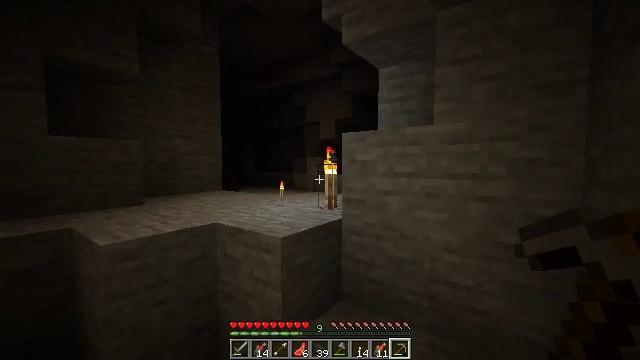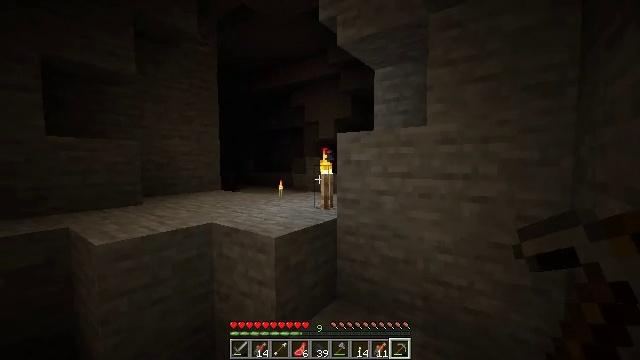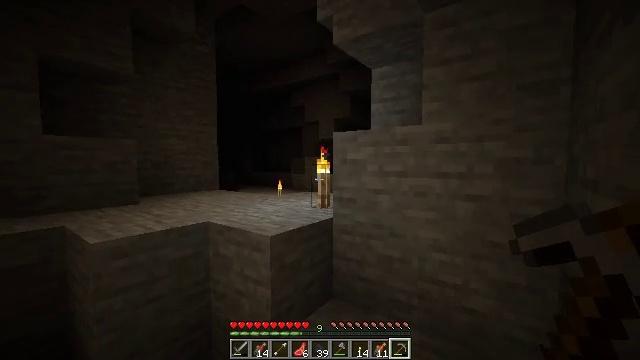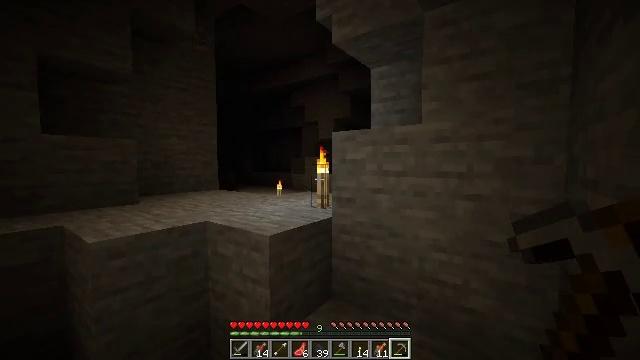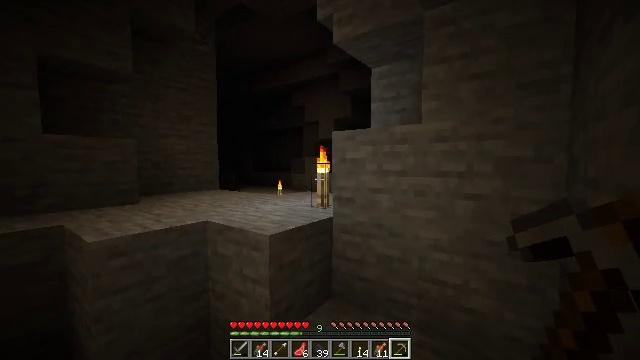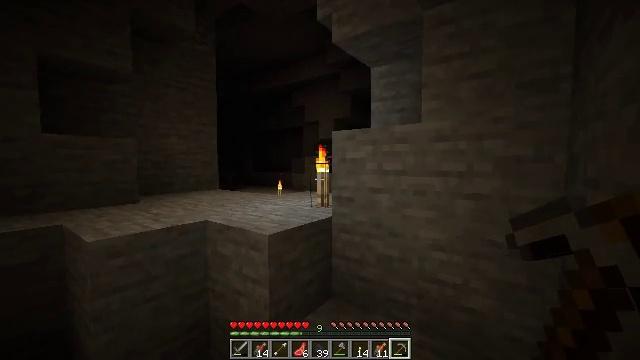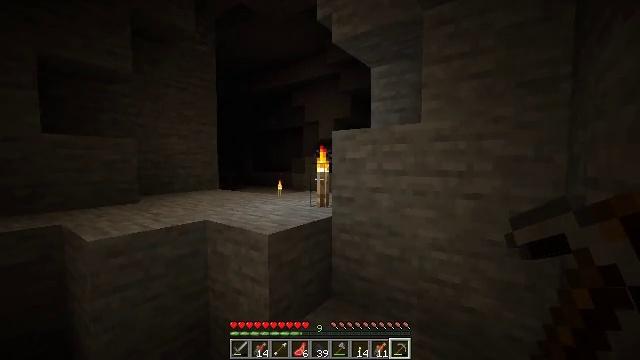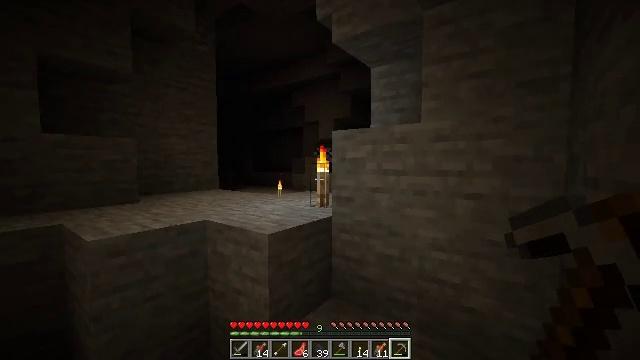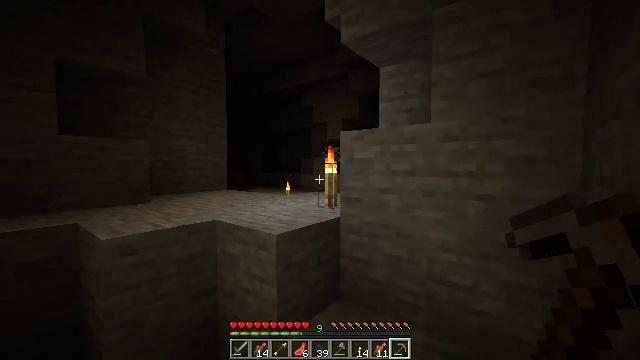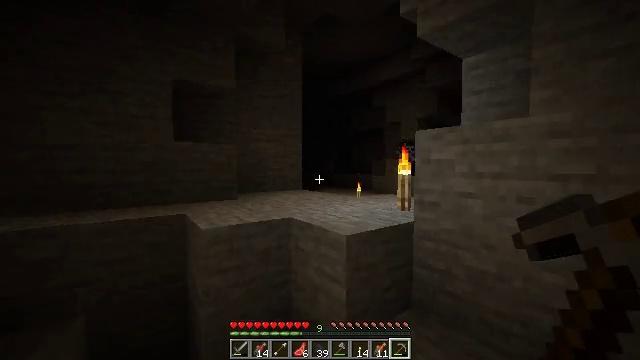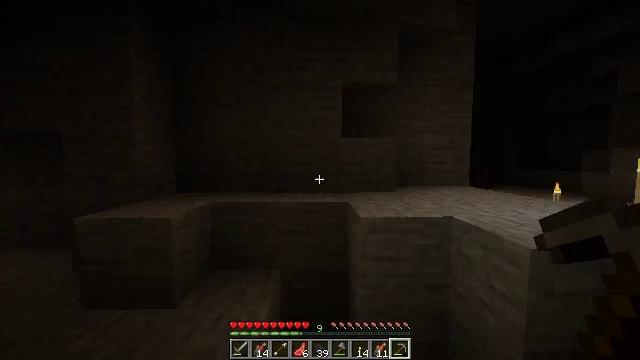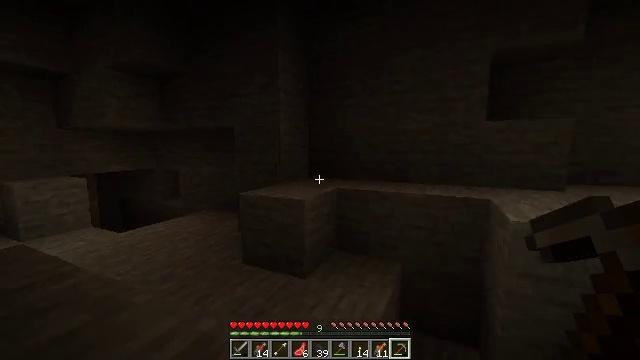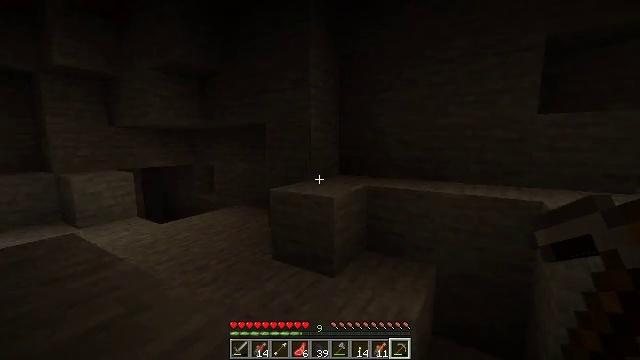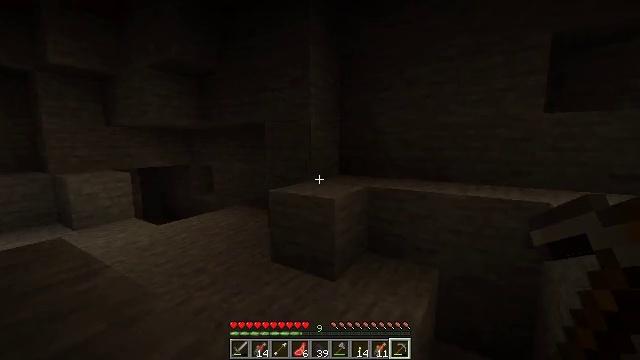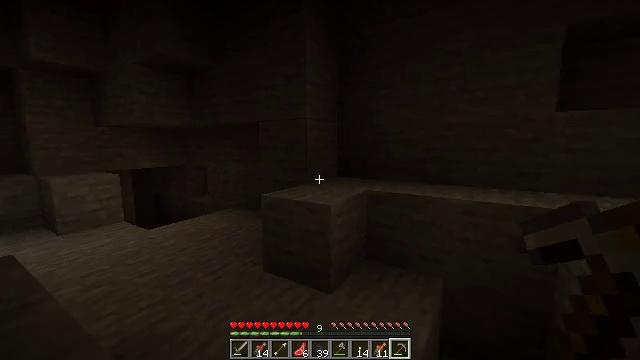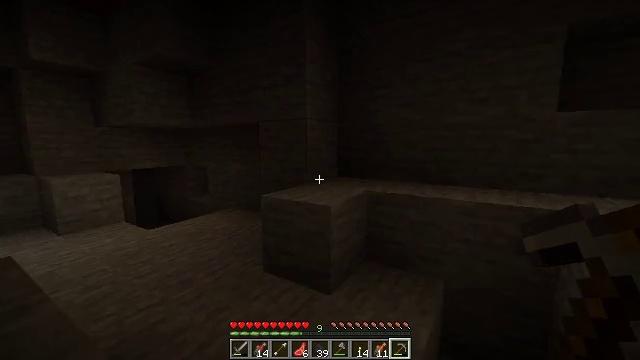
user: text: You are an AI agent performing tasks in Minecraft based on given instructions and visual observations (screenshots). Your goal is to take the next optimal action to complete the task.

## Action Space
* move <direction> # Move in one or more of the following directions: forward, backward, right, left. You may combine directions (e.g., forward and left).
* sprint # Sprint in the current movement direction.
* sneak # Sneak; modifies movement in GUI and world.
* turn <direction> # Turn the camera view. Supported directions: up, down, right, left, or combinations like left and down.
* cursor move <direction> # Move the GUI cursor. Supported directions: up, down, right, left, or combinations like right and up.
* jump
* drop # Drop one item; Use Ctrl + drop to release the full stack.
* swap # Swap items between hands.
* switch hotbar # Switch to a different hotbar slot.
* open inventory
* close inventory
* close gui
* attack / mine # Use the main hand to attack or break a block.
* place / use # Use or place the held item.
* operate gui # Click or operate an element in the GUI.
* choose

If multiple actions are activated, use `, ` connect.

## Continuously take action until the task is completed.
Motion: motion action
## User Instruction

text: Dig up the grass block for dirt.
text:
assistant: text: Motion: no_op
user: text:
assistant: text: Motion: no_op
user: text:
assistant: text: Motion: no_op
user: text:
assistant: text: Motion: no_op
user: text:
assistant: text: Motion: no_op
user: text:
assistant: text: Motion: no_op
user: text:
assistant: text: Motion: no_op
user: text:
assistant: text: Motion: turn left
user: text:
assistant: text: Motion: turn left
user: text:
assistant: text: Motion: turn left and down
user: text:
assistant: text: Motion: move forward, turn left and down
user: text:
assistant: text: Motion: move forward, turn left
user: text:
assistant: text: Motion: move forward
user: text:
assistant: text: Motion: no_op
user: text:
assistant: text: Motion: move forward
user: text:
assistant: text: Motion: move forward
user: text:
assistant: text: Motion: move forward, turn left
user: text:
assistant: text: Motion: move forward, turn left
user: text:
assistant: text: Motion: move forward, turn left
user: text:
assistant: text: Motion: move forward, turn left and down
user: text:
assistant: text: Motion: move forward, turn left and down
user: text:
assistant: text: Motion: move forward, turn left and down
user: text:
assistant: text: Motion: move forward, turn right and down
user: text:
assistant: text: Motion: move forward
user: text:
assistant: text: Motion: move forward
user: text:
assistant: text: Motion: move forward
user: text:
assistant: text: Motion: move forward
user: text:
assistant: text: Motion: move forward
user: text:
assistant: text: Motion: move forward
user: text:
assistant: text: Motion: move forward